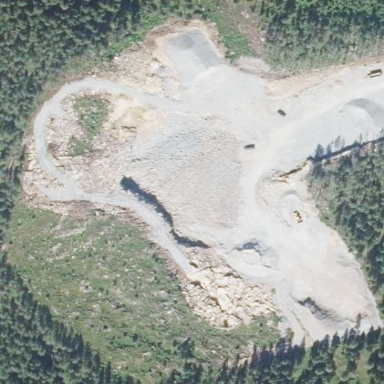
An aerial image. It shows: Quarry area.